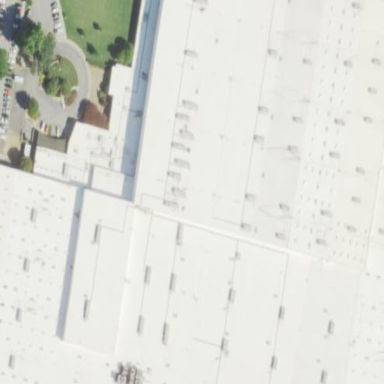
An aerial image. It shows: Industrial building.